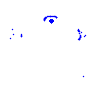
Particle: electron